Field crop: tomato
Growth stage: 1
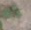
Species: solanum